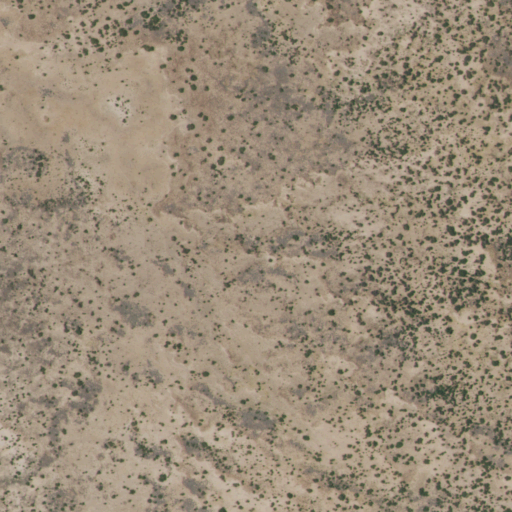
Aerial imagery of plain(s) in New Mexico named Lewis Flats containing grassland and shrub